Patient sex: M
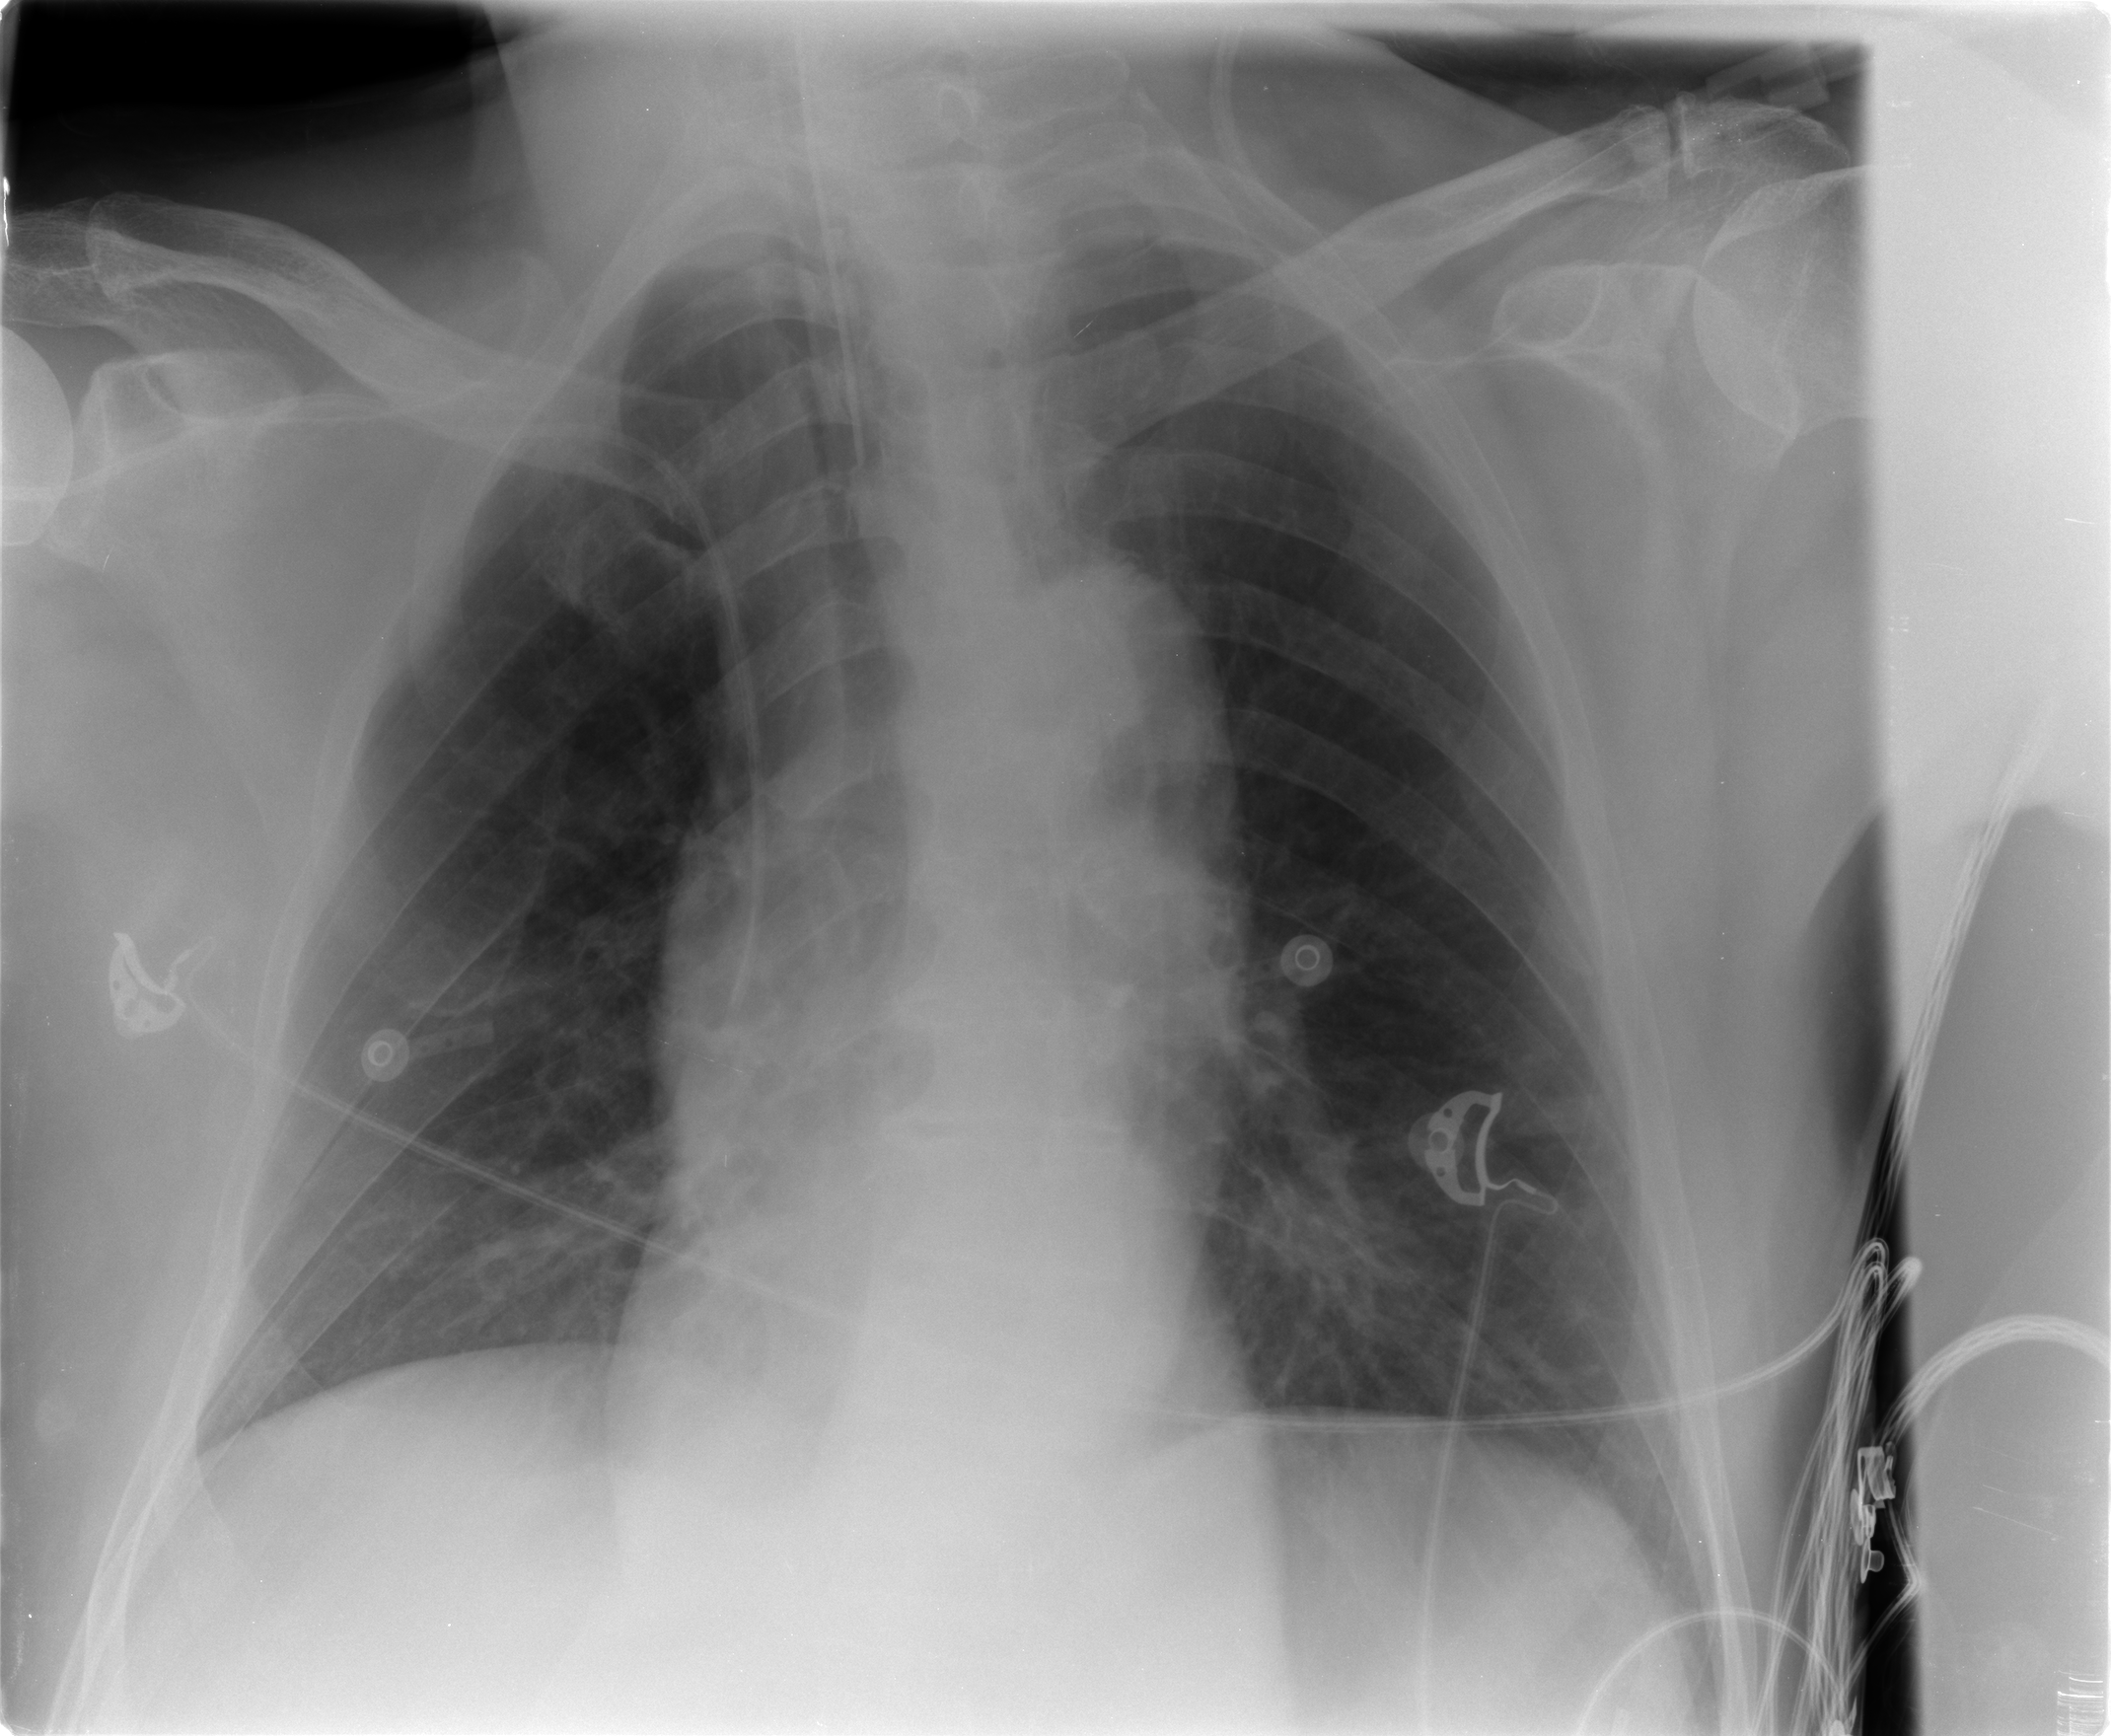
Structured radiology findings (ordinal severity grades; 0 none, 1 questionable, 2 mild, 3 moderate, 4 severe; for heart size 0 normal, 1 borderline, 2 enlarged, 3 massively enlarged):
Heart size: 0
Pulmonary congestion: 0
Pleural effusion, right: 0
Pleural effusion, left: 0
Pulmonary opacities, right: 0
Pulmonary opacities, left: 0
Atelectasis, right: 2
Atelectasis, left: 2